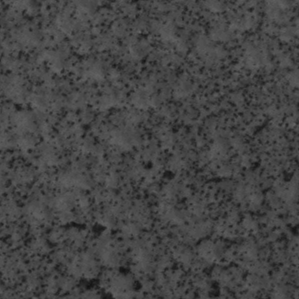
Label: frost